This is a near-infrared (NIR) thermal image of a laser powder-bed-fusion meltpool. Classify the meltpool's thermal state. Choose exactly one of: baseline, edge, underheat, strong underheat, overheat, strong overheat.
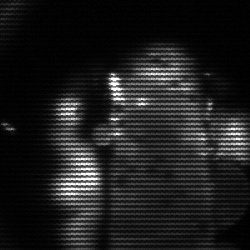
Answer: strong underheat